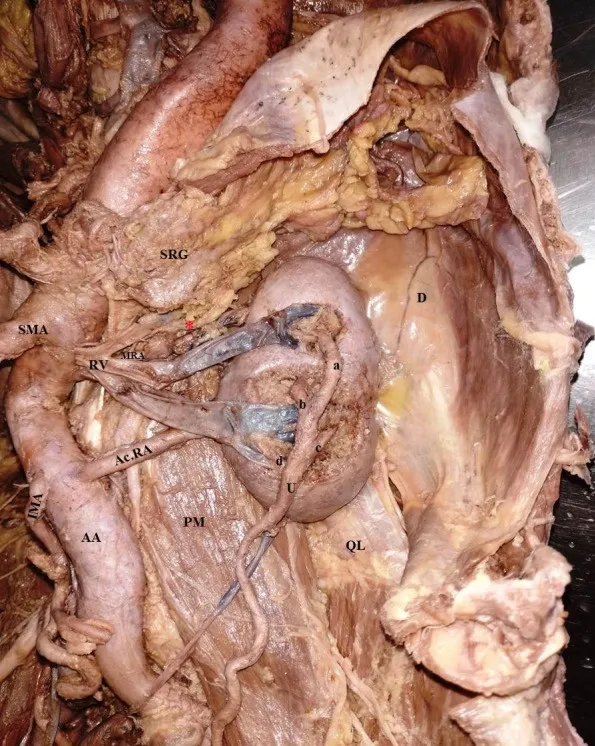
Shows left kidney with ventrally located hilum and the tubular ureter emerging through the cratered hilum. The two tributaries of the renal vein were medial to the ureter and anterior to the main renal artery. The main renal artery took origin from the tortuous aorta at the same level as the origin of the superior mesenteric artery. An additional accessory renal artery took origin from the abdominal aorta inferior to the inferior mesenteric artery. A well-defined renal pelvis was absent and the tubular ureter was formed of four tubular units, marked a, b, c, and d; (AcRA) Accessory Renal Artery; (MRA) Main Renal Artery; (RV) Renal Vein; (SMA) Superior Mesenteric Artery; (IMA) Inferior Mesenteric Artery; (PM) Psoas Major Muscle; (QL) Quadratus Lumborum; (U) Ureter; (D) Diaphragm.
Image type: radiology (ct)